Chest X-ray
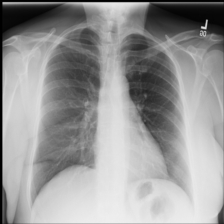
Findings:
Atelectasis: negative
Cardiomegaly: negative
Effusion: negative
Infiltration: negative
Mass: negative
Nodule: negative
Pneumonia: negative
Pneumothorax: negative
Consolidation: negative
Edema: negative
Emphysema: negative
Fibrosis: negative
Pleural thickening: negative
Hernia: negative